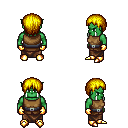
a pixel art fantasy rpg character, male body template, orc, green skin, leather chest armor, robe skirt, blonde plain hairstyle, gold gloves, gold boots, four views (front, back, left, right), 2x2 character sprite sheet, small pixel art, hard edges, no anti-aliasing